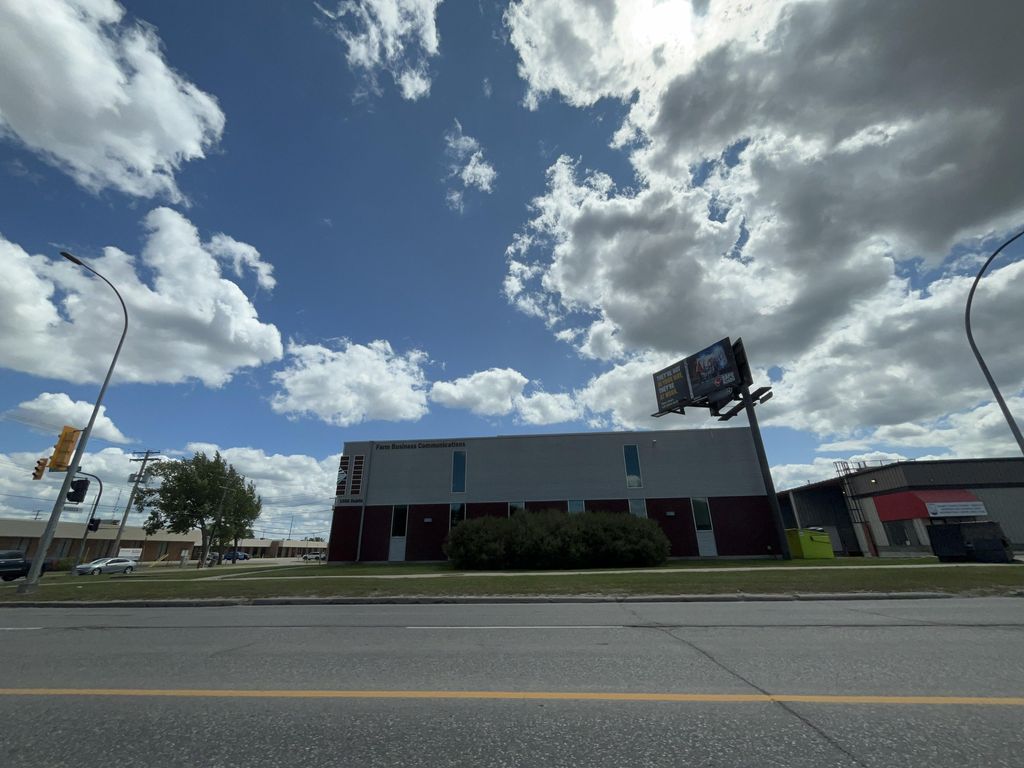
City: winnipeg